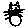
Label: cat